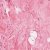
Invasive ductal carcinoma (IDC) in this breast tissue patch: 0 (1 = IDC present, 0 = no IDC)